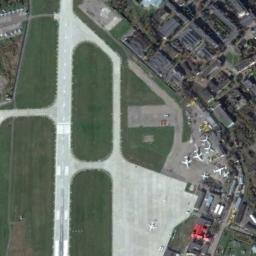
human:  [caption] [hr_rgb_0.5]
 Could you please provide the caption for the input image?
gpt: There are several planes on the tarmac with one runway in the airport .

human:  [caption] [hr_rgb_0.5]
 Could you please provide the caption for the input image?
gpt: A complex airport with many runways and buildings parked a number of planes next to a residential area .

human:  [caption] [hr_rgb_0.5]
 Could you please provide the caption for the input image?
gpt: The airport is bordered by a large lawn .

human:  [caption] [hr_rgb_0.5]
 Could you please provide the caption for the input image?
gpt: An airport with some staggered runways on the lawn and some planes berth on the airport .

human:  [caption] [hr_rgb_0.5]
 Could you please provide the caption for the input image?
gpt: The airport has many oval meadows .